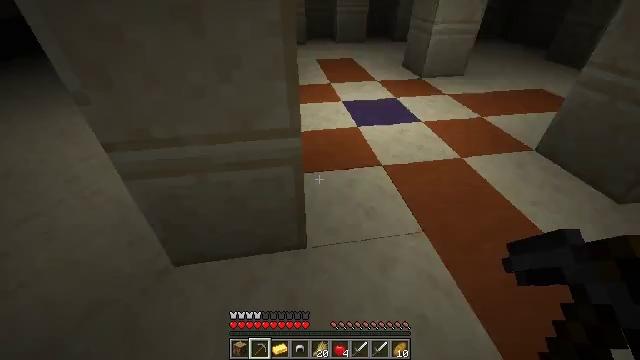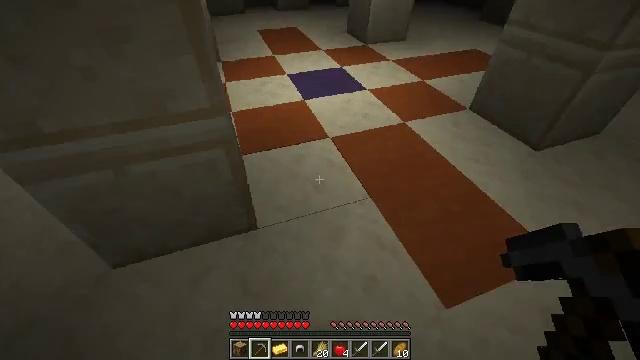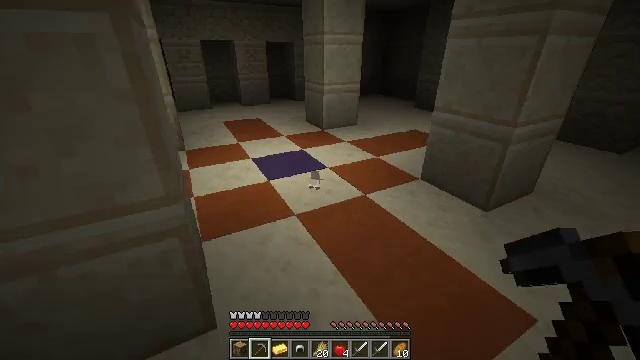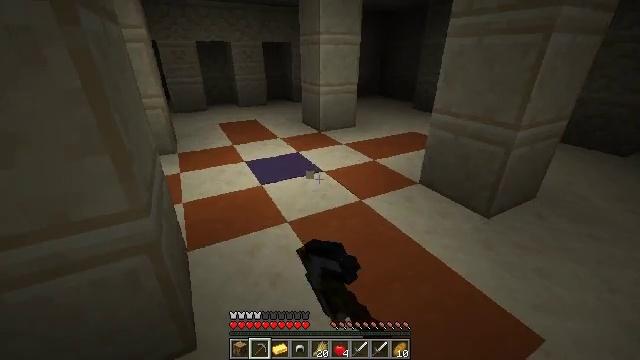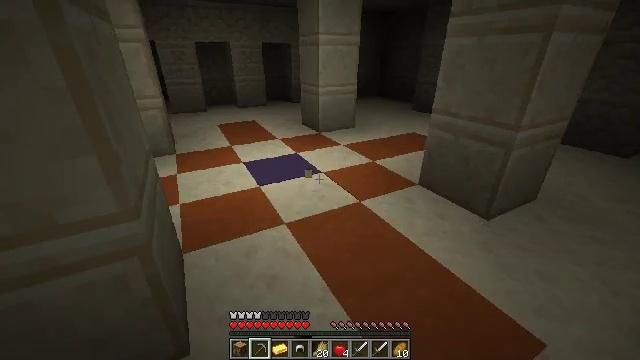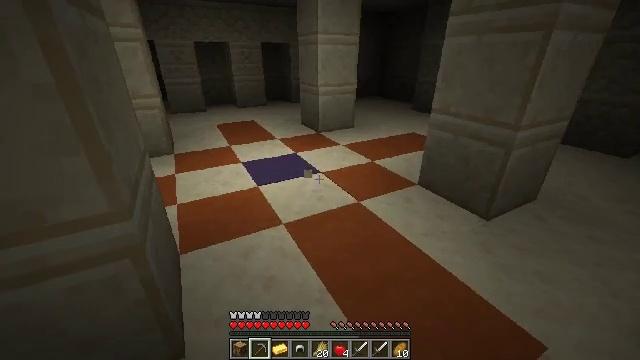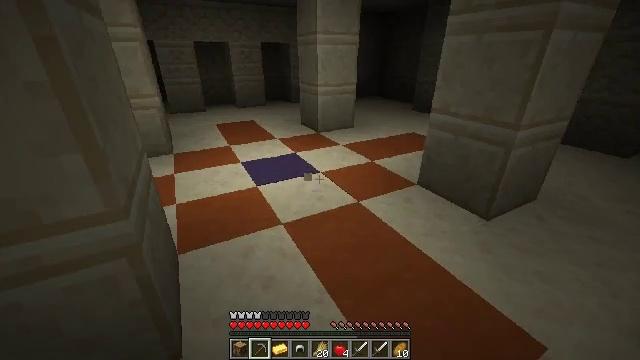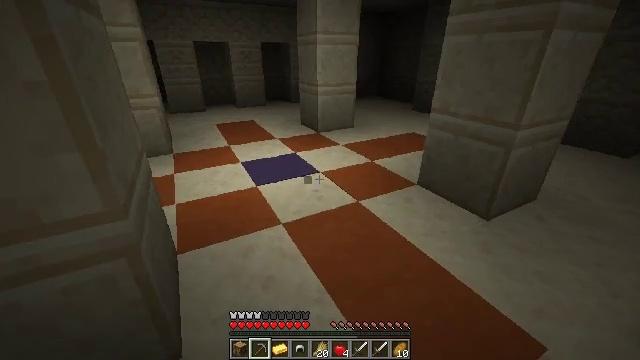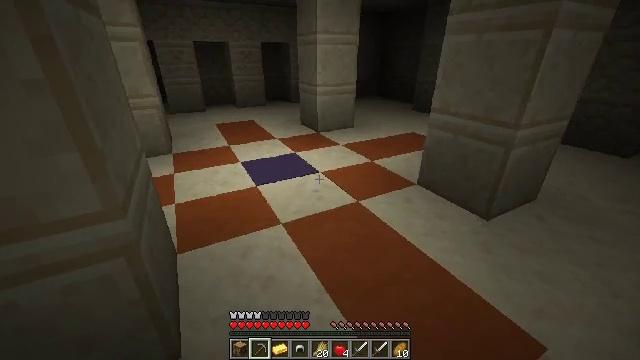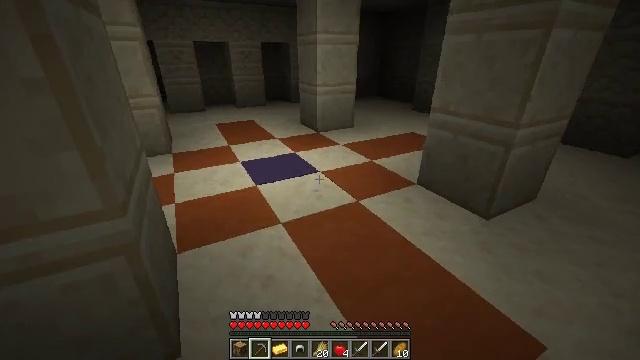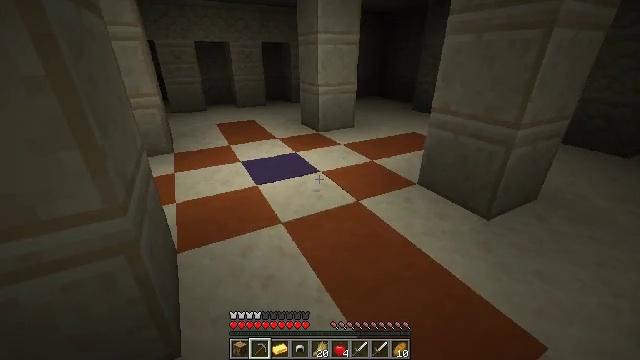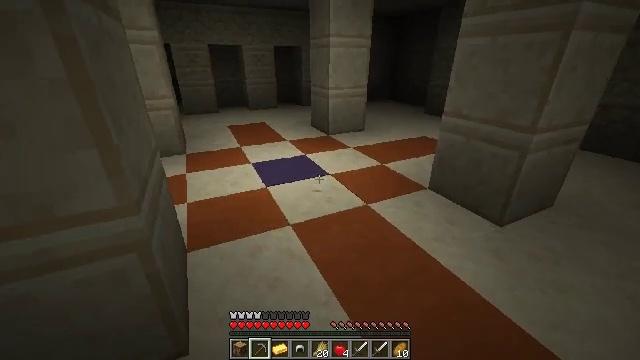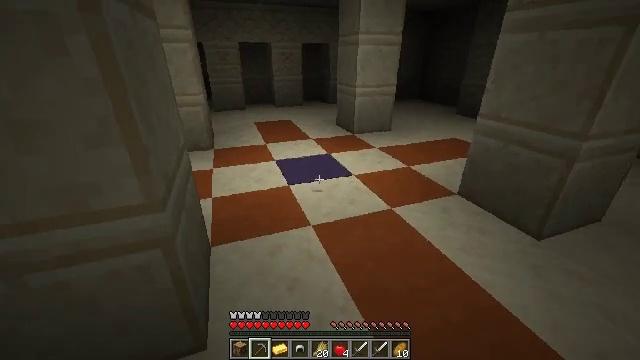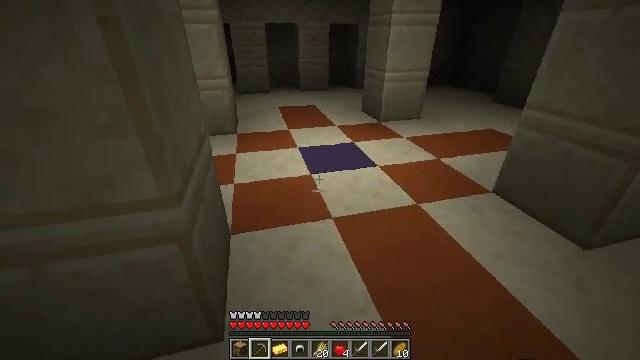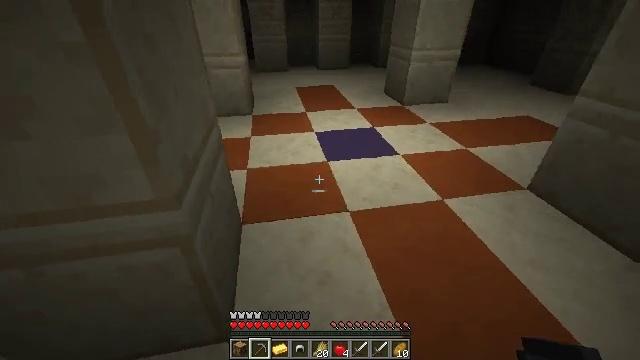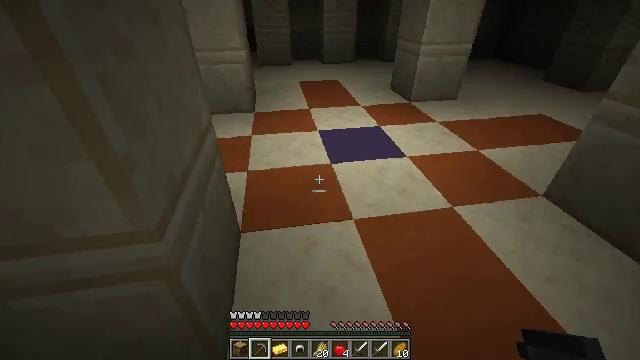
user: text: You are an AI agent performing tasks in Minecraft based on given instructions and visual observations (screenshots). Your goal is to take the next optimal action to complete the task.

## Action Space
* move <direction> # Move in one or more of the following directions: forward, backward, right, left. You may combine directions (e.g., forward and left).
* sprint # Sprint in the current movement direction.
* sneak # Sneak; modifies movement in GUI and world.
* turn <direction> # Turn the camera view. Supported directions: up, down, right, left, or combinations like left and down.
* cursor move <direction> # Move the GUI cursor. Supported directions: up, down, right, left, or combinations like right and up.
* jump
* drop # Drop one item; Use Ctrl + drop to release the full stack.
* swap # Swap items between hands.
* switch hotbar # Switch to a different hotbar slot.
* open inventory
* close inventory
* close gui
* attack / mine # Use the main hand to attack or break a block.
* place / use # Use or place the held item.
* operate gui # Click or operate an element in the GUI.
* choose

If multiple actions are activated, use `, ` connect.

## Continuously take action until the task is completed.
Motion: motion action
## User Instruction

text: Collect orange terracotta for building.
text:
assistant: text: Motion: no_op
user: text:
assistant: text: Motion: move forward, turn right and up, attack / mine
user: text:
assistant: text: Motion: no_op
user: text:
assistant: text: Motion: no_op
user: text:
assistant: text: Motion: no_op
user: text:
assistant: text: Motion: no_op
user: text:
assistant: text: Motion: no_op
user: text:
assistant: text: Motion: no_op
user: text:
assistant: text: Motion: no_op
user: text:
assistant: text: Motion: no_op
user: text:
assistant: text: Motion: turn left
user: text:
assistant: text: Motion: move forward, turn left
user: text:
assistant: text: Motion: move forward, turn left and down
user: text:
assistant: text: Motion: move forward, turn left and down
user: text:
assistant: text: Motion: move forward, turn down
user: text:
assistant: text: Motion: move forward
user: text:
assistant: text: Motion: move forward
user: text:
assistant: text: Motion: move forward, turn left and down
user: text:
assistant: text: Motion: move forward, turn left and down
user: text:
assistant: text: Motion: no_op
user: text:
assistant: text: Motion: turn left and down
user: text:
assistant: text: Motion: attack / mine
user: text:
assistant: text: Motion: attack / mine
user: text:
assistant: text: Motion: attack / mine
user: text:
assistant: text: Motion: attack / mine
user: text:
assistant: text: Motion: attack / mine
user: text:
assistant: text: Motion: attack / mine
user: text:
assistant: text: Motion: attack / mine
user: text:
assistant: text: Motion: attack / mine
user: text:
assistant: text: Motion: attack / mine